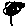
Label: tree